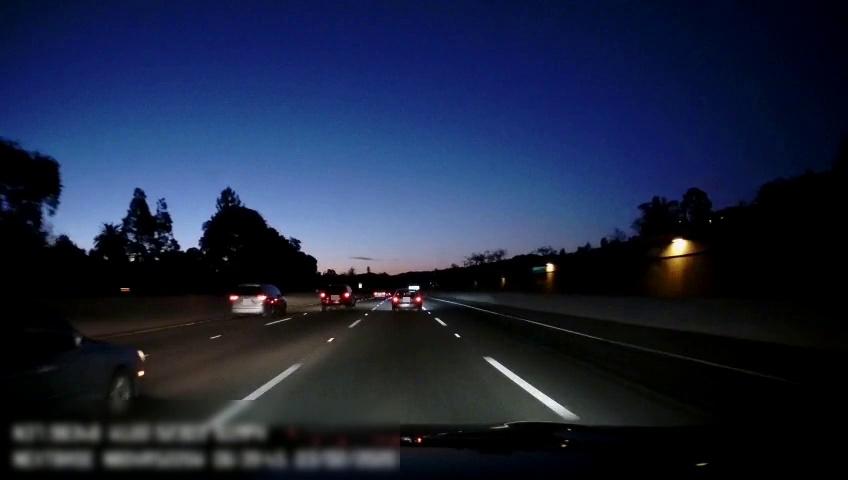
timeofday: Night
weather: Other
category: Drivable Space
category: Vehicles | Car
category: Vehicles | Car
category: Vehicles | SUV
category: Vehicles | SUV
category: Vehicles | Car
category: Lanes | Alternate Lane
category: Lanes | Alternate Lane
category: Lanes | Current Lane
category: Lanes | Current Lane
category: Lanes | Alternate Lane
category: Traffic | Signs